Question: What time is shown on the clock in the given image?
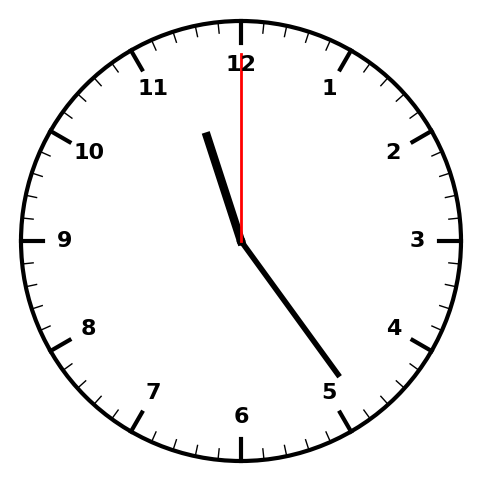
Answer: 11:24:00